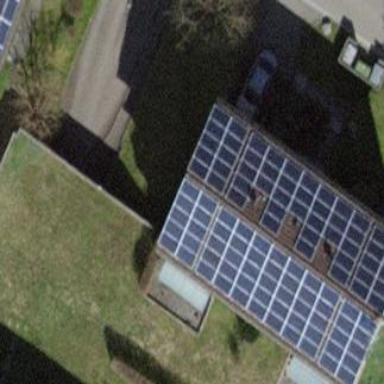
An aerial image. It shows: Building with solar photovoltaic panel generator.